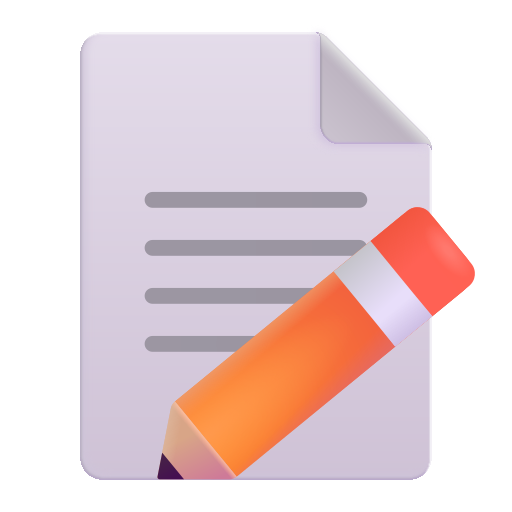
memo color